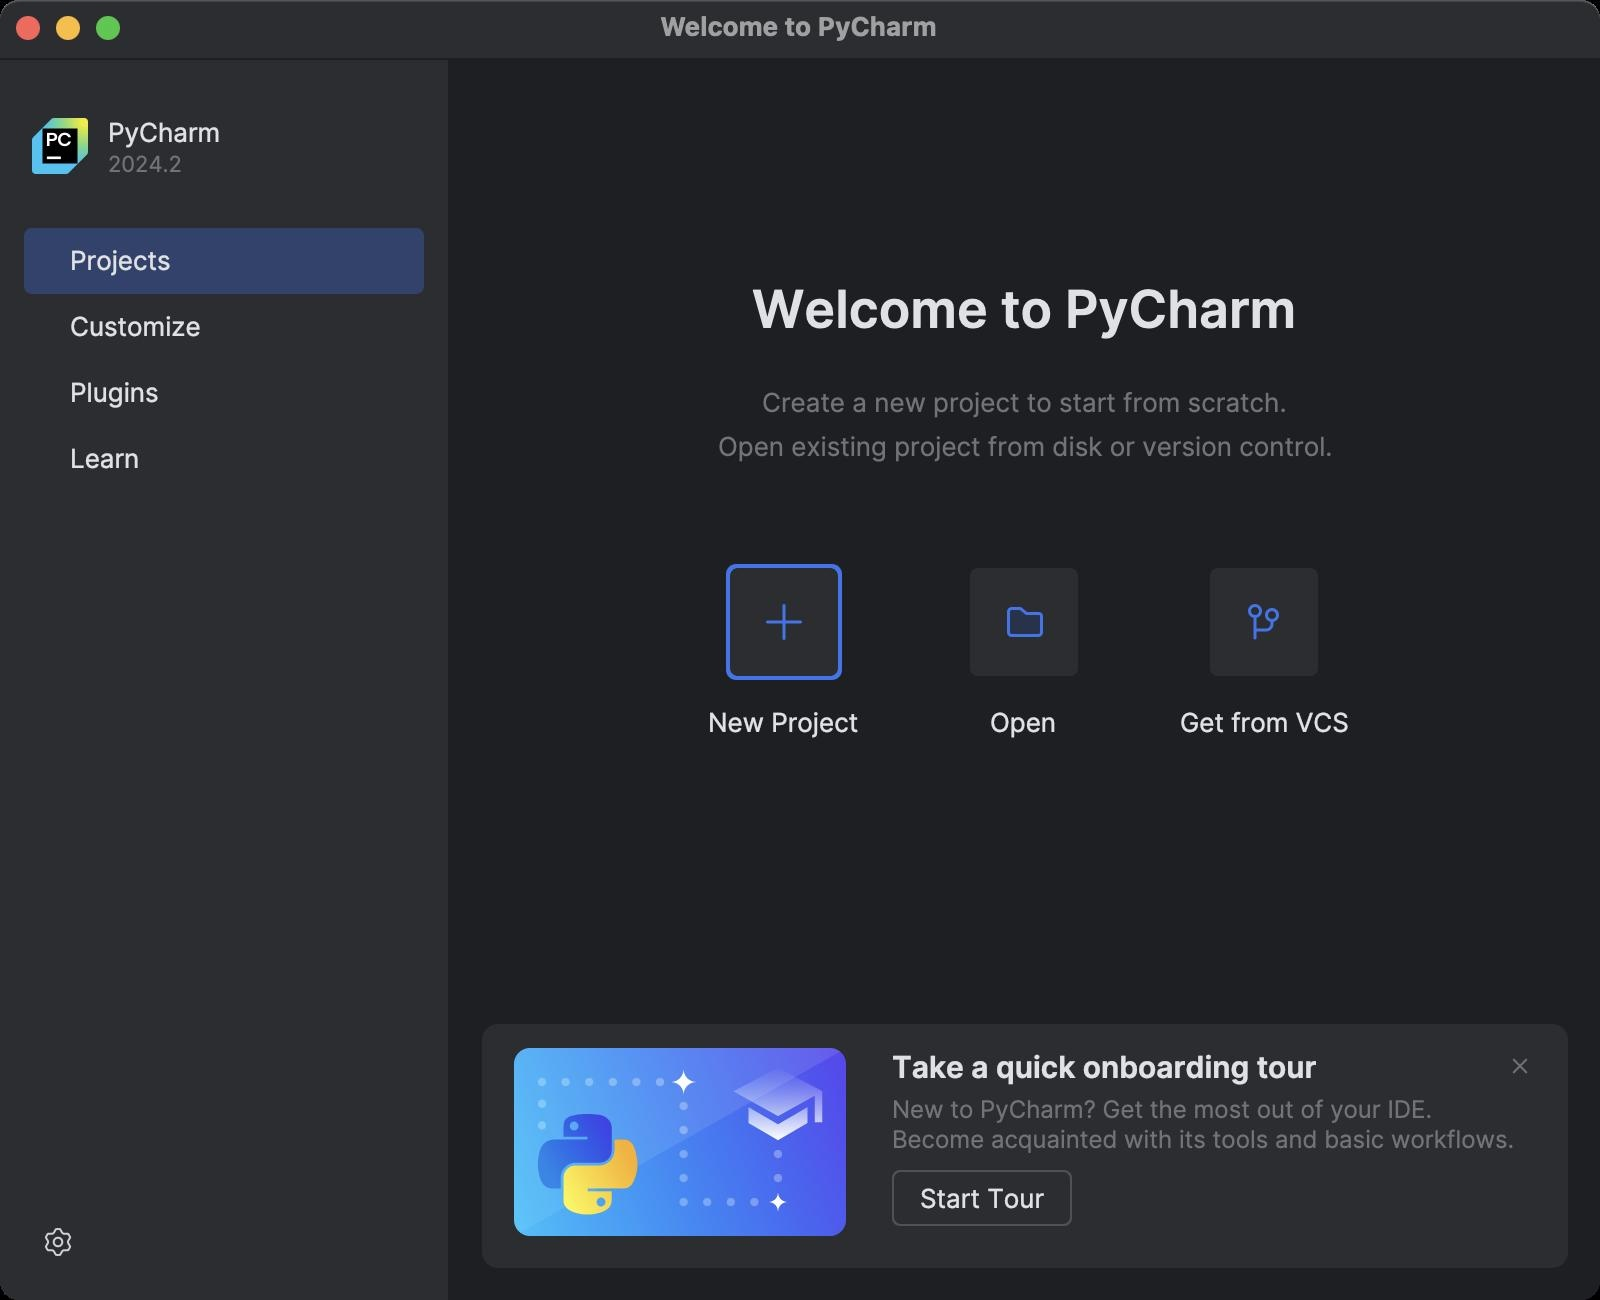
Accessibility tree:
{"name": "Welcome_to_PyCharm", "role": "AXWindow", "description": null, "role_description": "standard window", "value": null, "position": "464.00;158.00", "size": "800;650", "children": [{"name": null, "role": "AXImage", "description": "", "role_description": "image", "value": null, "position": "16.00;30.00", "size": "28;84", "children": []}, {"name": null, "role": "AXStaticText", "description": "PyCharm", "role_description": "text", "value": "PyCharm", "position": "54.00;58.00", "size": "144;17", "children": []}, {"name": null, "role": "AXLink", "description": "", "role_description": "link", "value": null, "position": "198.00;58.00", "size": "16;17", "children": []}, {"name": null, "role": "AXStaticText", "description": "2024.2", "role_description": "text", "value": "2024.2", "position": "54.00;75.00", "size": "160;14", "children": []}, {"name": null, "role": "AXOutline", "description": "Welcome screen categories", "role_description": "outline", "value": 0, "position": "0.00;114.00", "size": "224;478", "children": [{"name": null, "role": "AXRow", "description": "Projects", "role_description": "row", "value": 0, "position": "35.00;114.00", "size": "50;33", "children": [{"name": null, "role": "JavaAxIgnore", "description": null, "role_description": "JavaAxIgnore", "value": 0, "position": "-464.00;-158.00", "size": "189;33", "children": [{"name": null, "role": "AXStaticText", "description": "Projects", "role_description": "text", "value": "Projects", "position": "-464.00;-158.00", "size": "50;17", "children": []}]}]}, {"name": null, "role": "AXRow", "description": "Customize", "role_description": "row", "value": 0, "position": "35.00;147.00", "size": "65;33", "children": [{"name": null, "role": "JavaAxIgnore", "description": null, "role_description": "JavaAxIgnore", "value": 0, "position": "-464.00;-158.00", "size": "189;33", "children": [{"name": null, "role": "AXStaticText", "description": "Customize", "role_description": "text", "value": "Customize", "position": "-464.00;-158.00", "size": "65;17", "children": []}]}]}, {"name": null, "role": "AXRow", "description": "Plugins", "role_description": "row", "value": 0, "position": "35.00;180.00", "size": "64;33", "children": [{"name": null, "role": "JavaAxIgnore", "description": null, "role_description": "JavaAxIgnore", "value": 0, "position": "-464.00;-158.00", "size": "189;33", "children": [{"name": null, "role": "AXStaticText", "description": "Plugins", "role_description": "text", "value": "Plugins", "position": "-464.00;-158.00", "size": "44;17", "children": []}, {"name": null, "role": "AXStaticText", "description": null, "role_description": "text", "value": null, "position": "-464.00;-158.00", "size": "0;0", "children": []}]}]}, {"name": null, "role": "AXRow", "description": "Learn", "role_description": "row", "value": 0, "position": "35.00;213.00", "size": "35;33", "children": [{"name": null, "role": "JavaAxIgnore", "description": null, "role_description": "JavaAxIgnore", "value": 0, "position": "-464.00;-158.00", "size": "189;33", "children": [{"name": null, "role": "AXStaticText", "description": "Learn", "role_description": "text", "value": "Learn", "position": "-464.00;-158.00", "size": "35;17", "children": []}]}]}]}, {"name": null, "role": "AXGroup", "description": "Action Toolbar", "role_description": "group", "value": 0, "position": "14.00;607.00", "size": "30;28", "children": [{"name": null, "role": "AXButton", "description": "Options Menu", "role_description": "button", "value": null, "position": "14.00;607.00", "size": "30;28", "children": []}]}, {"name": null, "role": "AXStaticText", "description": "Welcome to PyCharm", "role_description": "text", "value": "Welcome to PyCharm", "position": "230.00;138.00", "size": "565;50", "children": []}, {"name": null, "role": "AXStaticText", "description": "Create a new project to start from scratch.", "role_description": "text", "value": "Create a new project to start from scratch.", "position": "230.00;193.00", "size": "565;17", "children": []}, {"name": null, "role": "AXStaticText", "description": "Open existing project from disk or version control.", "role_description": "text", "value": "Open existing project from disk or version control.", "position": "230.00;215.00", "size": "565;17", "children": []}, {"name": null, "role": "AXGroup", "description": "Action Toolbar", "role_description": "group", "value": 0, "position": "332.00;242.00", "size": "360;140", "children": [{"name": null, "role": "AXButton", "description": "New Project", "role_description": "button", "value": null, "position": "362.00;281.00", "size": "60;60", "children": []}, {"name": null, "role": "AXStaticText", "description": "New Project", "role_description": "text", "value": "New Project", "position": "354.00;353.00", "size": "75;17", "children": []}, {"name": null, "role": "AXButton", "description": "Open", "role_description": "button", "value": null, "position": "482.00;281.00", "size": "60;60", "children": []}, {"name": null, "role": "AXStaticText", "description": "Open", "role_description": "text", "value": "Open", "position": "495.00;353.00", "size": "33;17", "children": []}, {"name": null, "role": "AXButton", "description": "Get from VCS", "role_description": "button", "value": null, "position": "602.00;281.00", "size": "60;60", "children": []}, {"name": null, "role": "AXStaticText", "description": "Get from VCS", "role_description": "text", "value": "Get from VCS", "position": "590.00;353.00", "size": "84;17", "children": []}]}, {"name": null, "role": "AXGroup", "description": "", "role_description": "group", "value": 0, "position": "800.00;512.00", "size": "0;0", "children": []}, {"name": null, "role": "AXImage", "description": null, "role_description": "image", "value": null, "position": "257.00;524.00", "size": "166;94", "children": []}, {"name": null, "role": "AXStaticText", "description": "Take a quick onboarding tour", "role_description": "text", "value": "Take a quick onboarding tour", "position": "446.00;524.00", "size": "212;19", "children": []}, {"name": null, "role": "AXButton", "description": null, "role_description": "button", "value": null, "position": "752.00;525.00", "size": "16;16", "children": []}, {"name": null, "role": "AXStaticText", "description": "New to PyCharm? Get the most out of your IDE. Become acquainted with its tools and basic workflows.", "role_description": "text", "value": "New to PyCharm? Get the most out of your IDE. Become acquainted with its tools and basic workflows.", "position": "446.00;547.00", "size": "322;30", "children": []}, {"name": null, "role": "AXButton", "description": "Start Tour", "role_description": "button", "value": null, "position": "443.00;582.00", "size": "96;34", "children": []}, {"name": null, "role": "AXButton", "description": null, "role_description": "close button", "value": null, "position": "7.00;6.00", "size": "14;16", "children": []}, {"name": null, "role": "AXButton", "description": null, "role_description": "full screen button", "value": null, "position": "47.00;6.00", "size": "14;16", "children": [{"name": null, "role": "AXGroup", "description": null, "role_description": "group", "value": null, "position": "47.00;6.00", "size": "14;16", "children": []}]}, {"name": null, "role": "AXButton", "description": null, "role_description": "minimize button", "value": null, "position": "27.00;6.00", "size": "14;16", "children": []}, {"name": null, "role": "AXStaticText", "description": null, "role_description": "text", "value": "Welcome to PyCharm", "position": "328.00;5.00", "size": "143;16", "children": []}]}